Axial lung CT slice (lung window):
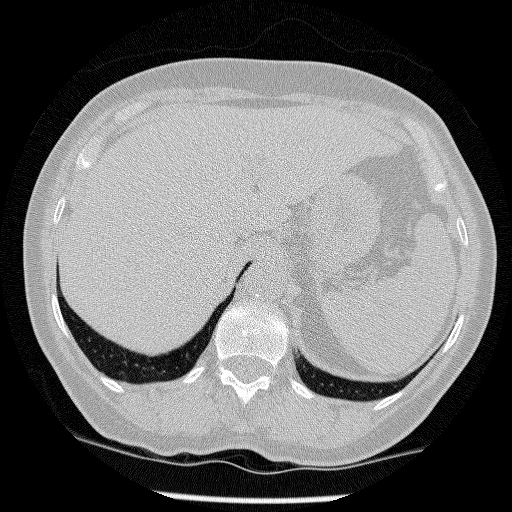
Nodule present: no